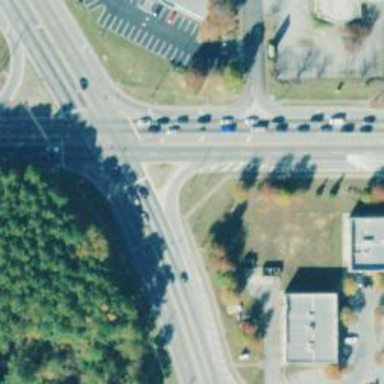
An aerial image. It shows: Trunk link highway.